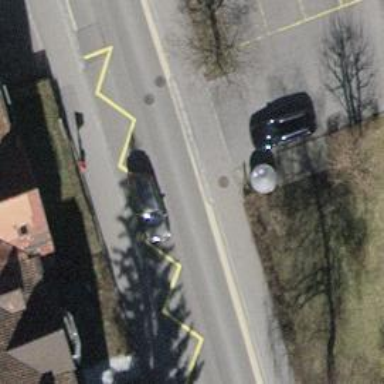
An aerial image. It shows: Unmarked road crossing.